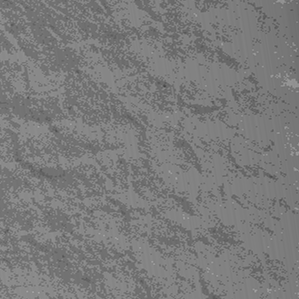
Label: frost